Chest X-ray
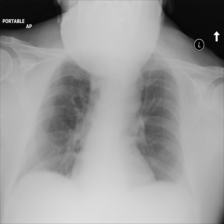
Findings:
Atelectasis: negative
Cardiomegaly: negative
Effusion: negative
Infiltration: negative
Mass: negative
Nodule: negative
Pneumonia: negative
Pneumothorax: negative
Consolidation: negative
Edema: negative
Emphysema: negative
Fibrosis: negative
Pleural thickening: negative
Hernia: negative